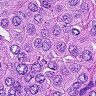
Metastatic tissue present: yes